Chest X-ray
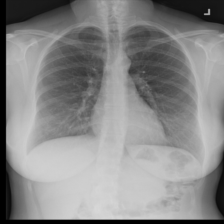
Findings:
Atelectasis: negative
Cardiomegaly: negative
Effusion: negative
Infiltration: negative
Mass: negative
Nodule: negative
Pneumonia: negative
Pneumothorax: negative
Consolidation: negative
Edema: negative
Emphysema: negative
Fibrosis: negative
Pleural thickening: negative
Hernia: negative